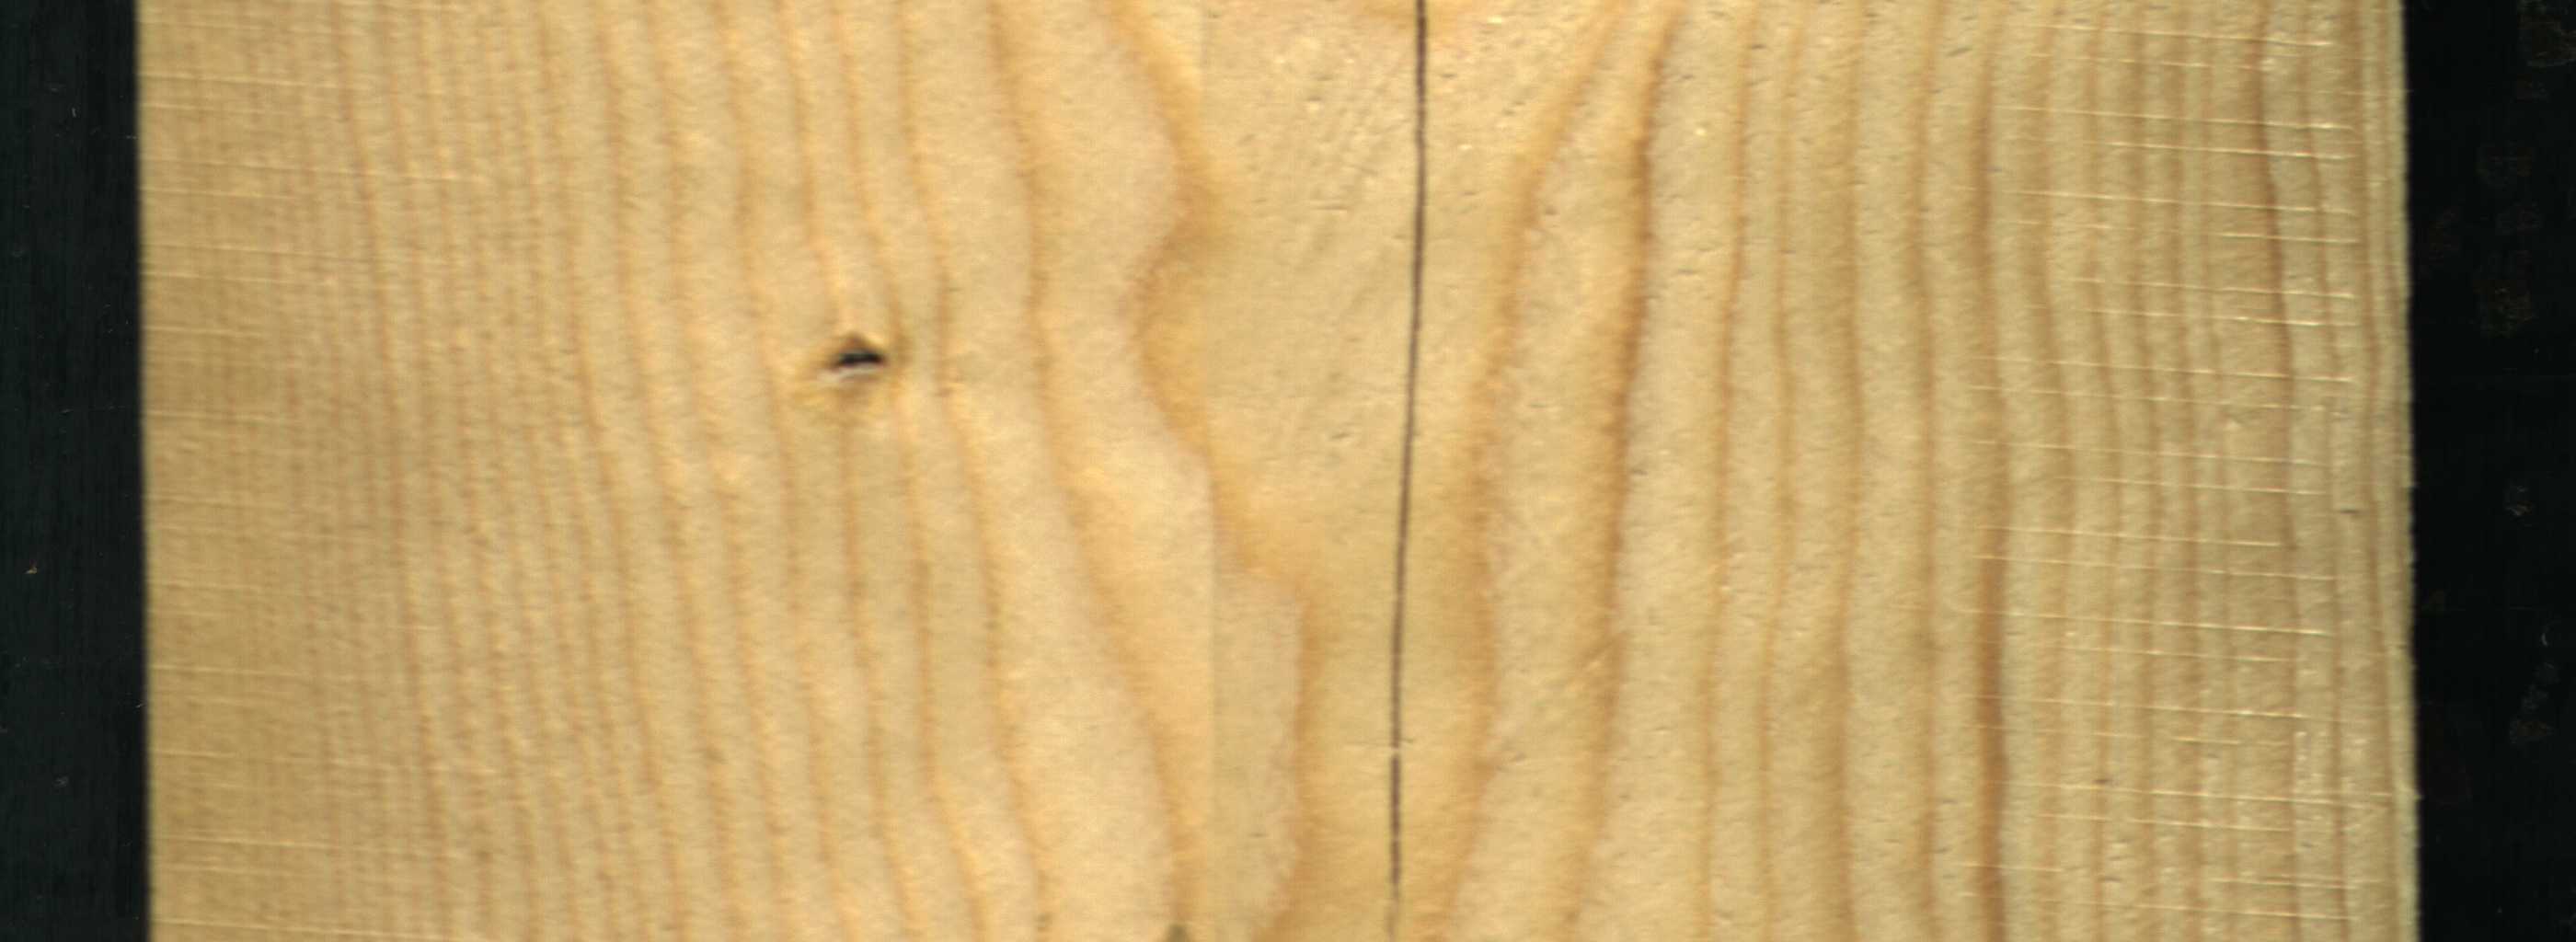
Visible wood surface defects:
Crack
Dead_Knot